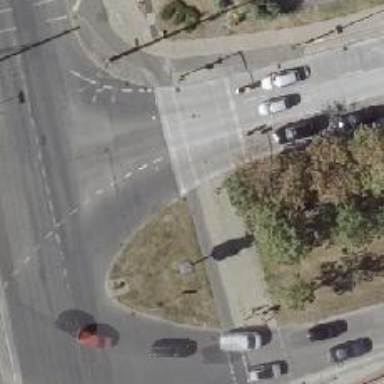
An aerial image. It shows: Cycleway around traffic island.